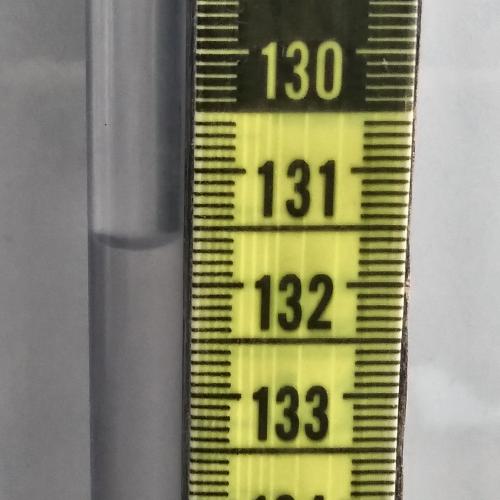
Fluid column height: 131.7 cm